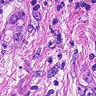
Metastatic tissue present: yes